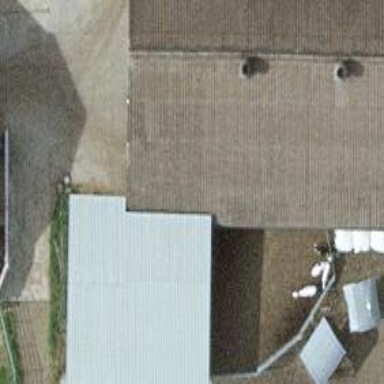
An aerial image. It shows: Group of garages.